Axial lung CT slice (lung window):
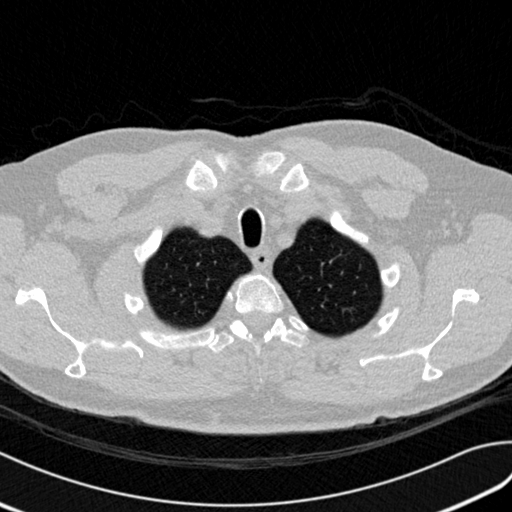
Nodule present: no